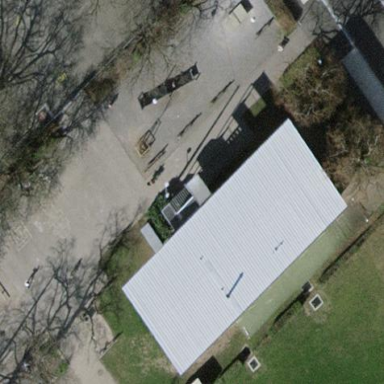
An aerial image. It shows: Flat-roofed school building.